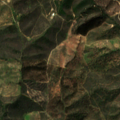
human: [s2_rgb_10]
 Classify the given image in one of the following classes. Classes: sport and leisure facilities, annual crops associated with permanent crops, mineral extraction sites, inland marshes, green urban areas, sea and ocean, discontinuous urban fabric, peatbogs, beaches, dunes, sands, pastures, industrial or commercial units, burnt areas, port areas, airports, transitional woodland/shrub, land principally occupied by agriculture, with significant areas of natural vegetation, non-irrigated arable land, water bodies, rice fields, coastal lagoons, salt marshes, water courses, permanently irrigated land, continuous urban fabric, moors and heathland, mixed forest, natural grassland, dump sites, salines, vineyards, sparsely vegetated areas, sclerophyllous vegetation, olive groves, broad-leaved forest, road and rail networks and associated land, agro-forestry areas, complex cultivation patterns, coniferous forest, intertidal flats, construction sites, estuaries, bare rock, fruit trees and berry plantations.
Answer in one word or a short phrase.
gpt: broad-leaved forest, sclerophyllous vegetation, transitional woodland/shrub